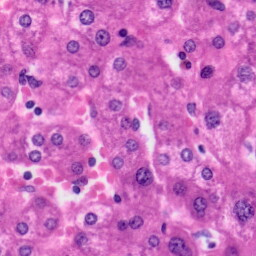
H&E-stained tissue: Liver